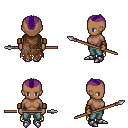
a pixel art fantasy rpg character, female body template, human, dark skin, brown tattered cape, teal pants, purple short mohawk hairstyle, leather bracers, metal boots, spear, four views (front, back, left, right), 2x2 character sprite sheet, small pixel art, hard edges, no anti-aliasing